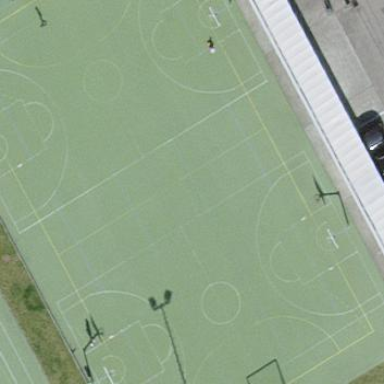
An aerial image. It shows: Pitch for leisure activities.